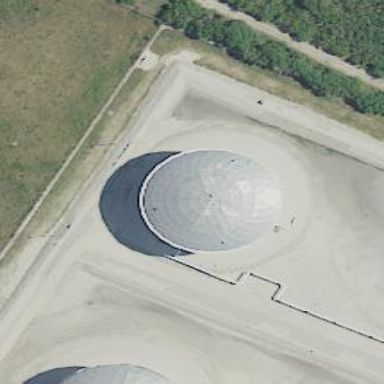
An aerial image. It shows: Storage tank which is man-made and housed in building.